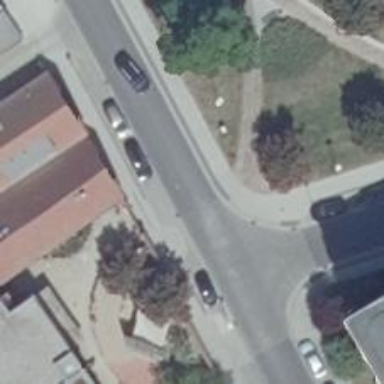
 there is parallel parking lane along the street side."